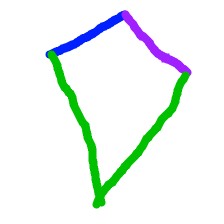
Shape: kite